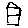
Label: house